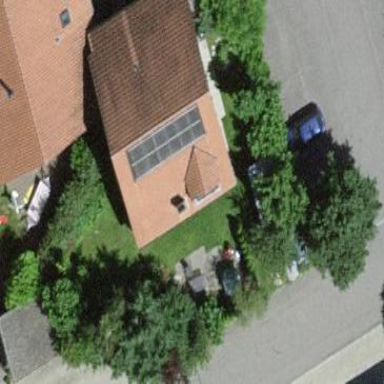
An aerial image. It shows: Residential building.